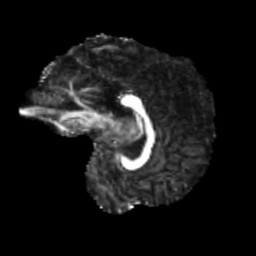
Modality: FA
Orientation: sagittal
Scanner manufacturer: siemens
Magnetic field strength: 3 T
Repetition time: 4 s
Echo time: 0.0594 s